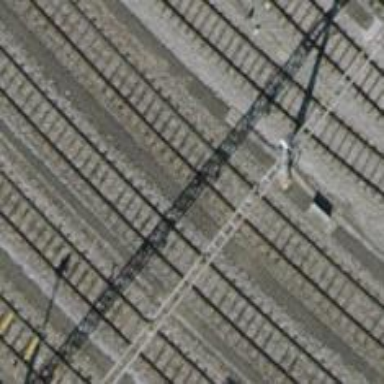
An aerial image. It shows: Rail yard with electrified contact lines for railway operations.